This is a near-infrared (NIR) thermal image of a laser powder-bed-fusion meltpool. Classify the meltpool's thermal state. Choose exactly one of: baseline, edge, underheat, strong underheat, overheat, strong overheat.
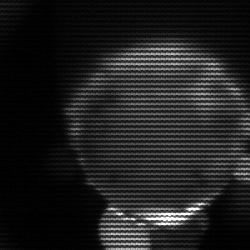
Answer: edge